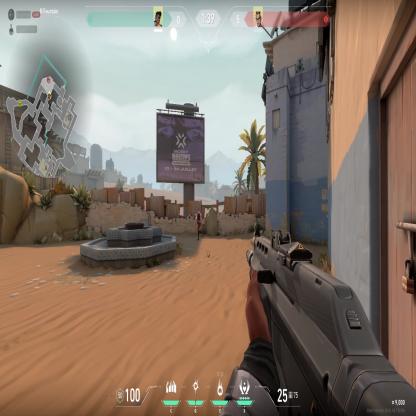
Label: enemy